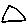
Label: triangle